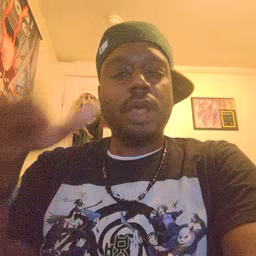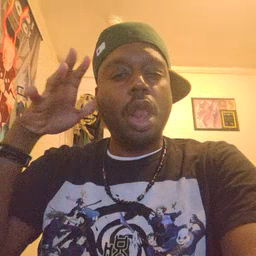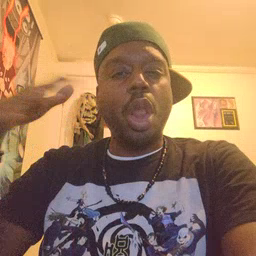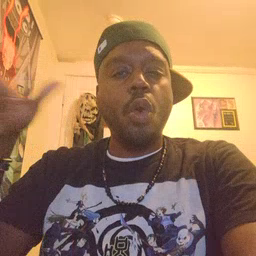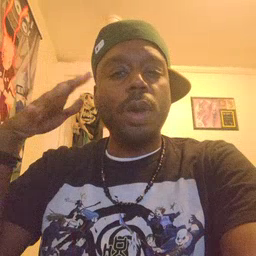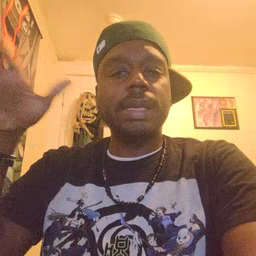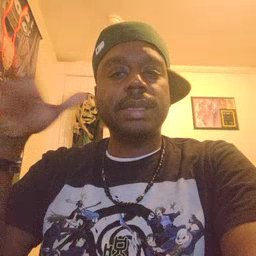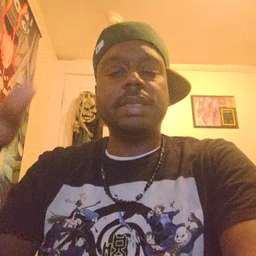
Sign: noisy